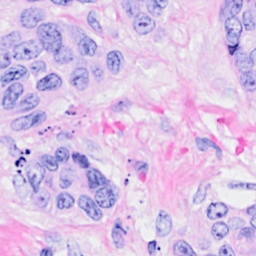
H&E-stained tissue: Breast